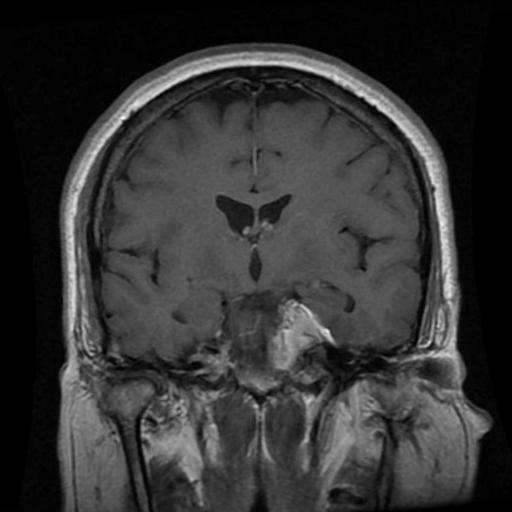
Label: meningioma